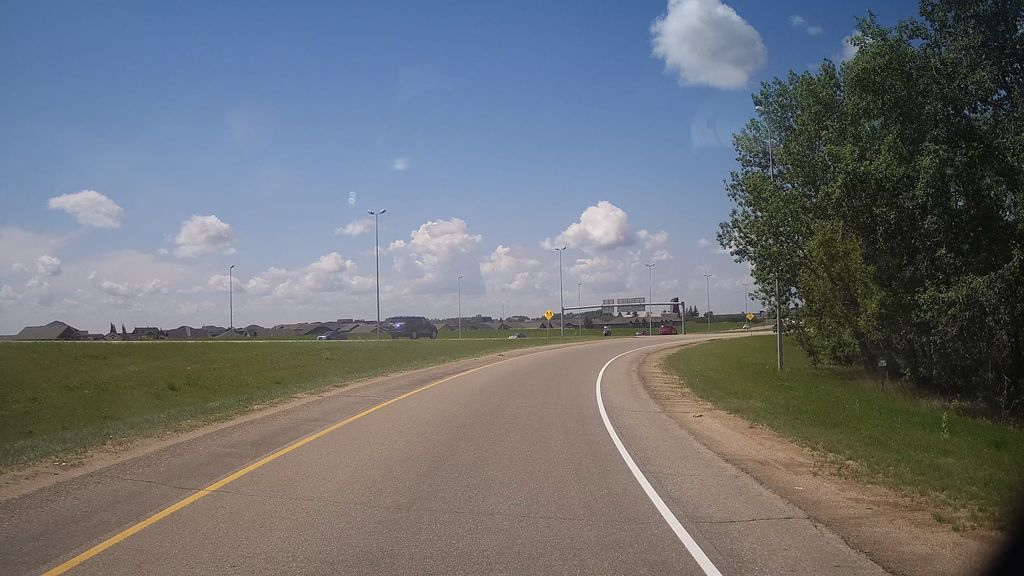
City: saskatoon